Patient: sex M, age 50
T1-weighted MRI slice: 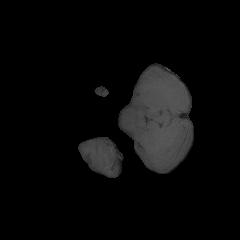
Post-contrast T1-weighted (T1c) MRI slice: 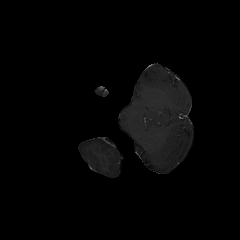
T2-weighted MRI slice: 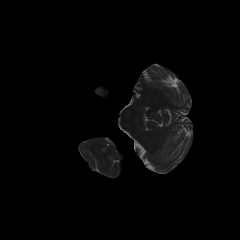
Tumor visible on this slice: no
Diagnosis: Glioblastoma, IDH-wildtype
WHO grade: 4